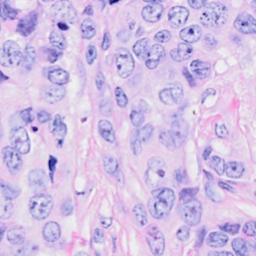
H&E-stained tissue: Breast